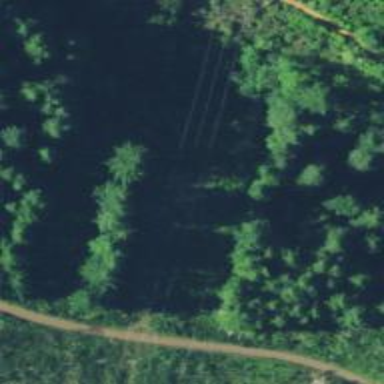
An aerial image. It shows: H-frame designed tower for power lines.